Question: My tableView has a header with a segmented control in it. Segment 0 will show my tableView with 3 rows and segment 1 will show it with 4 rows.
In each of those cells I'm adding a textField subview. So on segment zero I'll have three rows with Zip Code, Radius and API Key. With segment 1 I'll have four rows with Latitude, Longitude, Radius and API Key. However, when I toggle back and forth, the textField subviews aren't being removed properly. (The Radius and API Key fields are the same field but they'll show on different rows when toggled.)
I have tried tagging the textFields and then removing the textField with that tag but that was erratic. I've tested for the existence of a textField and if it existed, remove it on toggle. (this is in the example code below.)
I've also tried messing around with the segmentChanged method to no avail.
Please take a look at my code, I'd appreciate any pointers as I'm not sure where and how best to remove those subviews.

'''
- (NSInteger)numberOfSectionsInTableView:(UITableView *)tableView {
return 1;
}
- (NSInteger)tableView:(UITableView *)tableView numberOfRowsInSection:(NSInteger)section {
if ([mySegmentControl selectedSegmentIndex] == 0) {
return 3;
} else {
return 4;
}
}
- (UITableViewCell *)tableView:(UITableView *)tableView cellForRowAtIndexPath:(NSIndexPath *)indexPath {
static NSString *cellIdentifier = @"Cell";
UITableViewCell *cell = [tableView dequeueReusableCellWithIdentifier:cellIdentifier];
if(cell == nil) {
cell = [[UITableViewCell alloc] initWithStyle:UITableViewCellStyleDefault reuseIdentifier:cellIdentifier];
}
[cell setSelectionStyle:UITableViewCellSelectionStyleNone];
if ([mySegmentControl selectedSegmentIndex] == 0) {
if (latField) {
[latField removeFromSuperview];
[longField removeFromSuperview];
[radiusField removeFromSuperview];
[apiKeyField removeFromSuperview];
}
if ([indexPath row] == 0 && [indexPath section] == 0) {
zipCodeField = [[UITextField alloc] initWithFrame:CGRectMake(135, 10, 145, 30)];
[[cell textLabel] setText:@"Zip Code:"];
[cell.contentView addSubview:zipCodeField];
} else if ([indexPath row] == 1 && [indexPath section] == 0) {
radiusField = [[UITextField alloc] initWithFrame:CGRectMake(135, 10, 145, 30)];
[[cell textLabel] setText:@"Radius:"];
[cell.contentView addSubview:radiusField];
} else if ([indexPath row] ==2 && [indexPath section] == 0) {
apiKeyField = [[UITextField alloc] initWithFrame:CGRectMake(110, 10, 145, 30)];
[[cell textLabel] setText:@"API Key:"];
[cell.contentView addSubview:apiKeyField];
}
else if ([mySegmentControl selectedSegmentIndex] == 1) {
if (zipCodeField) {
[zipCodeField removeFromSuperview];
[radiusField removeFromSuperview];
[apiKeyField removeFromSuperview];
}
if ([indexPath row] == 0 && [indexPath section] == 0) {
latField = [[UITextField alloc] initWithFrame:CGRectMake(135, 10, 145, 30)];
[[cell textLabel] setText:@"Latitude:"];
[cell.contentView addSubview:latField];
} else if ([indexPath row] ==1 && [indexPath section] == 0) {
longField = [[UITextField alloc] initWithFrame:CGRectMake(135, 10, 145, 30)];
[[cell textLabel] setText:@"Longitude:"];
[cell.contentView addSubview:longField];
} else if ([indexPath row] ==2 && [indexPath section] == 0) {
radiusField = [[UITextField alloc] initWithFrame:CGRectMake(135, 10, 145, 30)];
[[cell textLabel] setText:@"Radius:"];
[cell.contentView addSubview:radiusField];
} else if ([indexPath row] == 3 && [indexPath section] == 0) {
apiKeyField = [[UITextField alloc] initWithFrame:CGRectMake(110, 10, 145, 30)];
[[cell textLabel] setText:@"API Key:"];
[cell.contentView addSubview:apiKeyField];
}
}
return cell;
}
- (IBAction)segmentChanged:(id)sender {
[storeFinderTableView reloadData];
}
'''
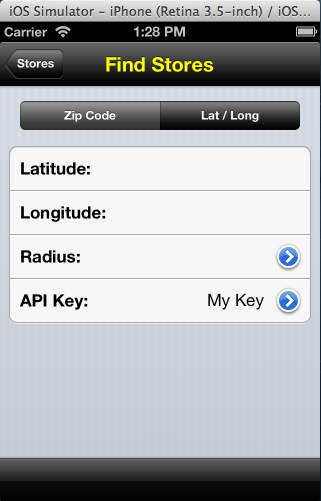
Answer: Never mind. Instead of trying to reuse the textFields that I'm adding to my tableView cells, I've just created unique textField for each and then test for and remove them based on the segment control.
Such as:
'''
if ([mySegmentControl selectedSegmentIndex] == 0) {
if (latField) {
[latField removeFromSuperview];
[longField removeFromSuperview];
[latRadiusField removeFromSuperview];
[latApiKeyField removeFromSuperview];
}
'''
Then add the textFields to the cell's subview and vice versa for segment == 1.